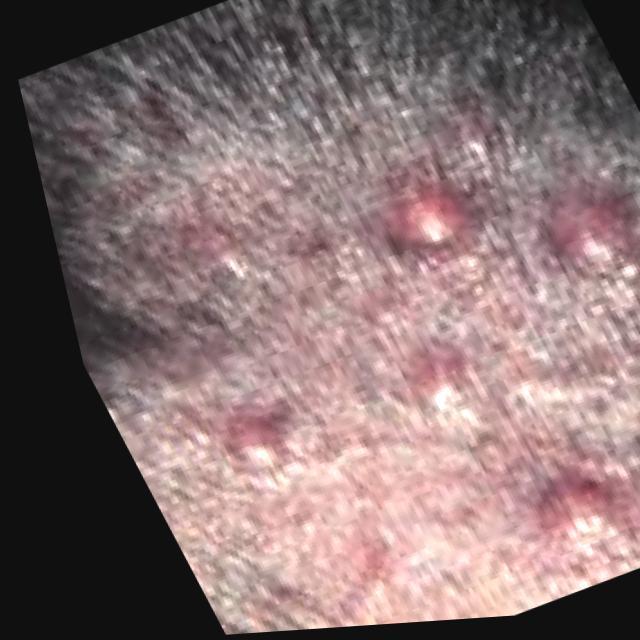
Canine dermatitis — inflammation of the skin presenting with erythema, pruritus, papules, and excoriation. May be allergic, contact, or atopic in origin.